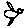
Label: bird